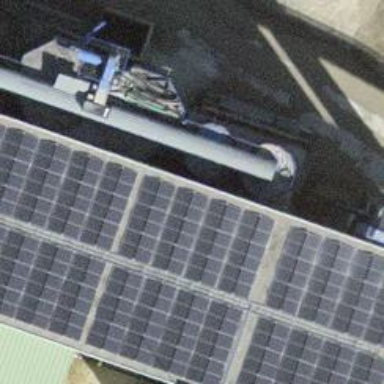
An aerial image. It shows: Solar power generator using photovoltaic panels.